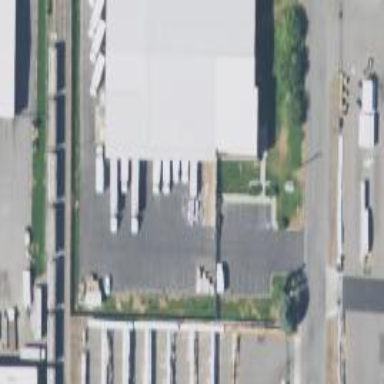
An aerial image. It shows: Warehouse.